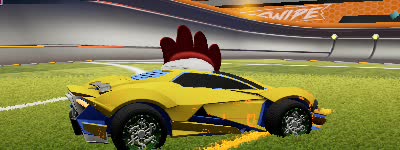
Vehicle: werewolf